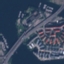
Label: Highway